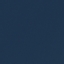
Land use / land cover class: SeaLake